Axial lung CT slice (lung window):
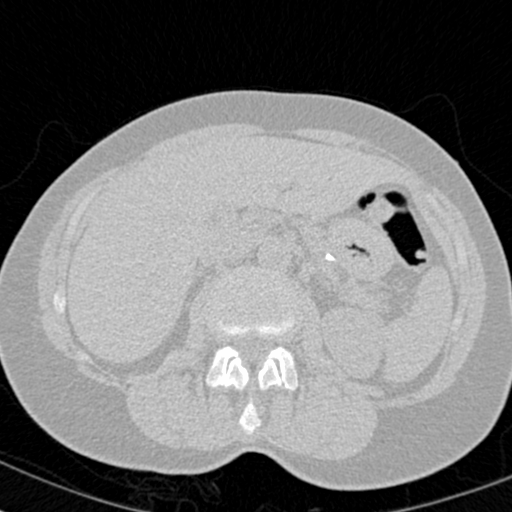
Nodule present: no